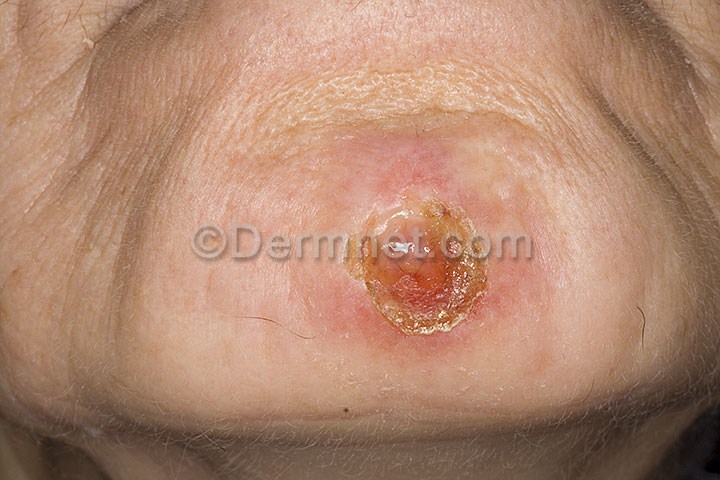
Disease: Cellulitis Impetigo and other Bacterial Infections